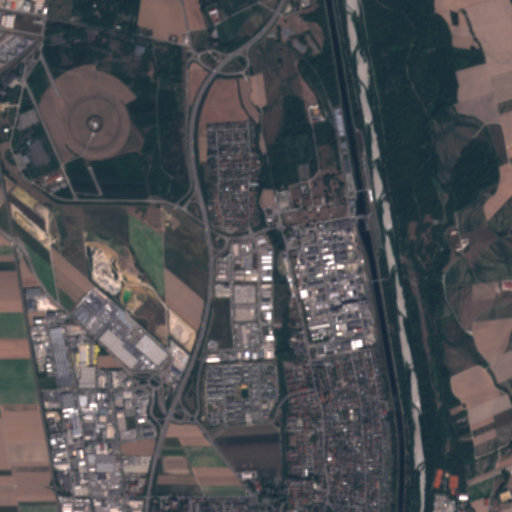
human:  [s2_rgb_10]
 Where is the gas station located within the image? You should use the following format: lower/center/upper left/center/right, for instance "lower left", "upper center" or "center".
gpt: The gas station is located in the lower left of the image.
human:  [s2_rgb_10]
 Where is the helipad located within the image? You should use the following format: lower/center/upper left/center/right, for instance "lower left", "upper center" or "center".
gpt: The helipad is located in the upper left of the image.
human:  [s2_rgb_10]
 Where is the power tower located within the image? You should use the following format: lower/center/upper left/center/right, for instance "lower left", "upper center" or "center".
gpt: The power tower is located in the right of the image.
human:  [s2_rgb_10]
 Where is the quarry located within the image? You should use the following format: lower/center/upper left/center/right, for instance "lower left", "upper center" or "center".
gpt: The quarry is located in the lower left of the image.
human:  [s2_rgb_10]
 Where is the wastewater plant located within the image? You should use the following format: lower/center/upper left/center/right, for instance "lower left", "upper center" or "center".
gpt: The wastewater plant is located in the upper center of the image.
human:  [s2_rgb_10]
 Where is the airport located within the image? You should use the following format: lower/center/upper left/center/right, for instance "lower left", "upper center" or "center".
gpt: There is no airport in the image.